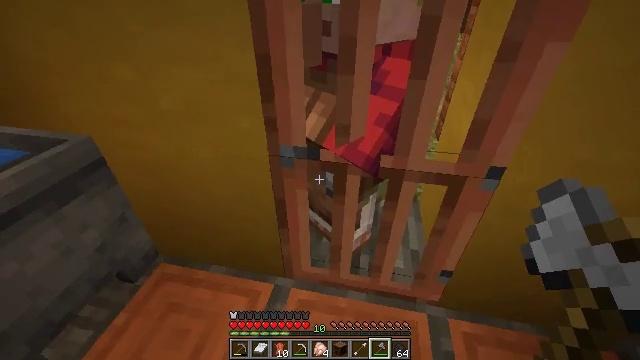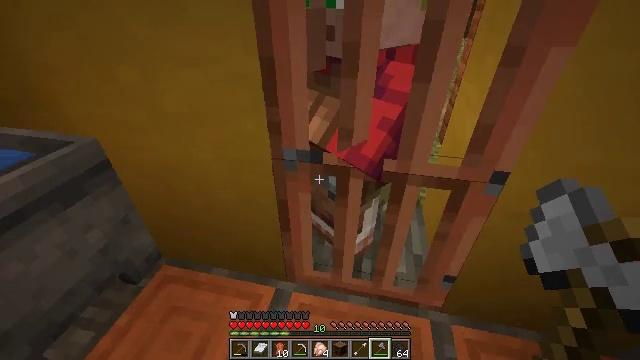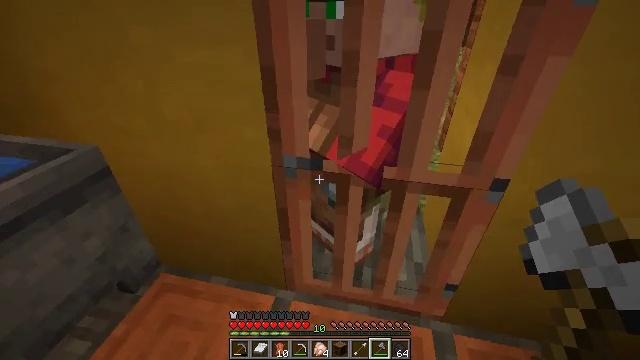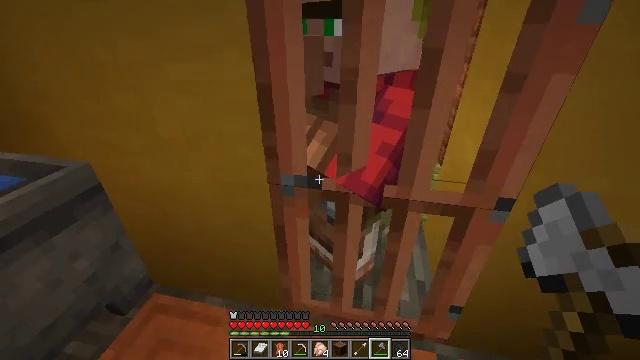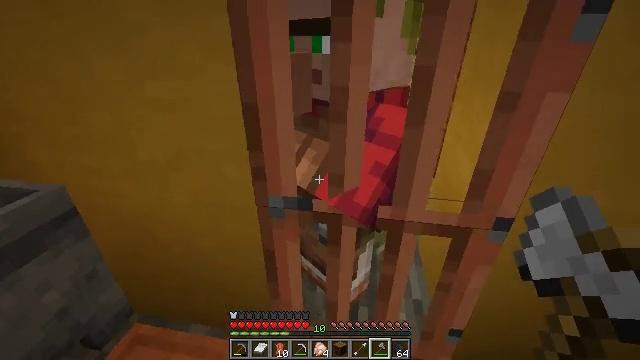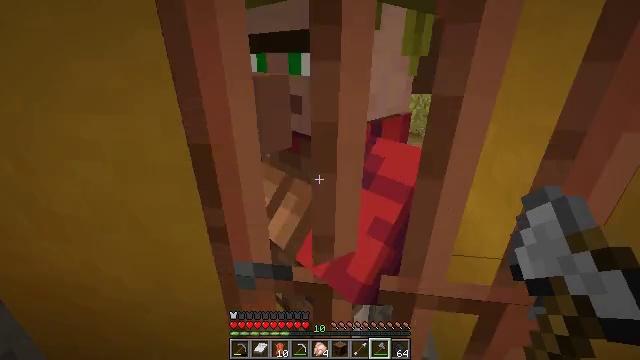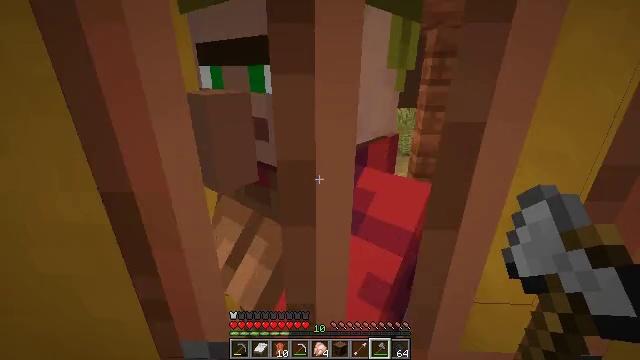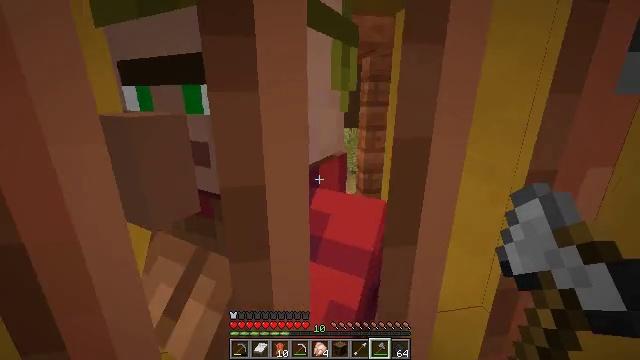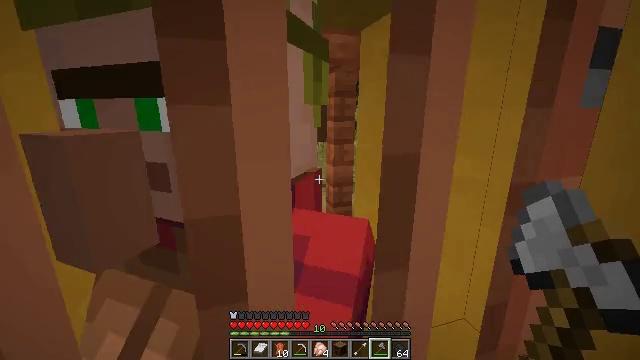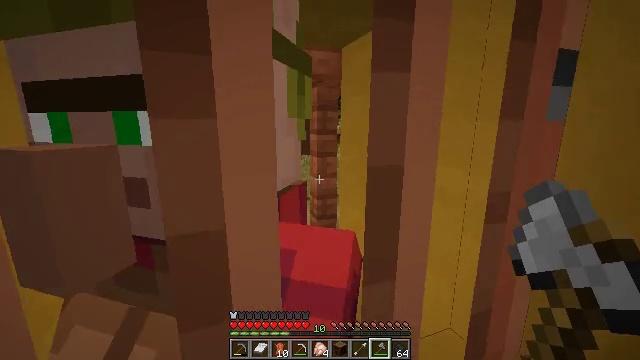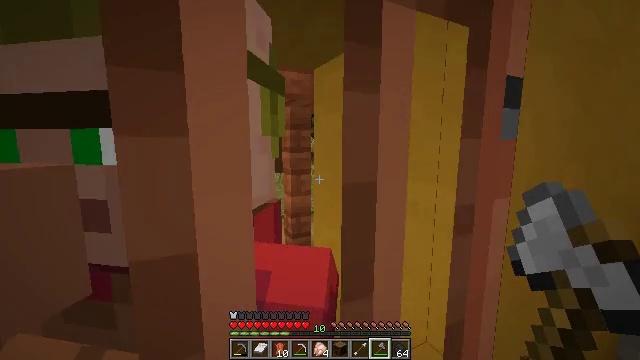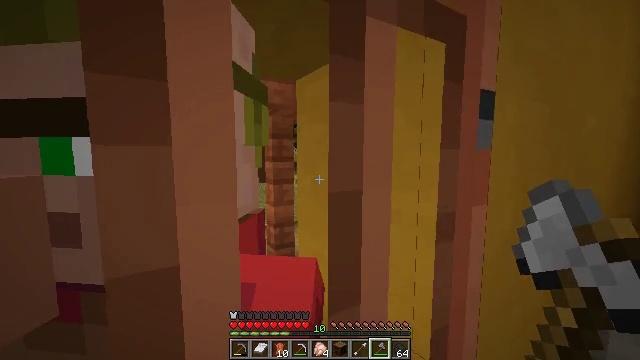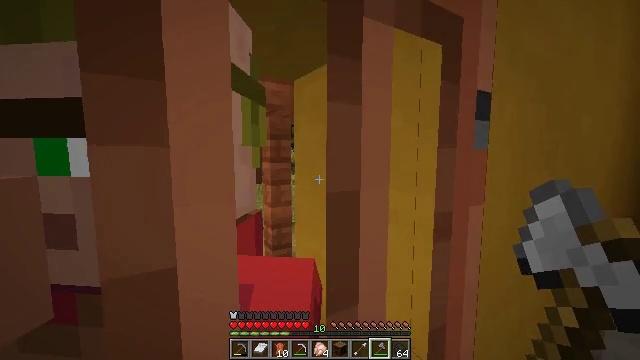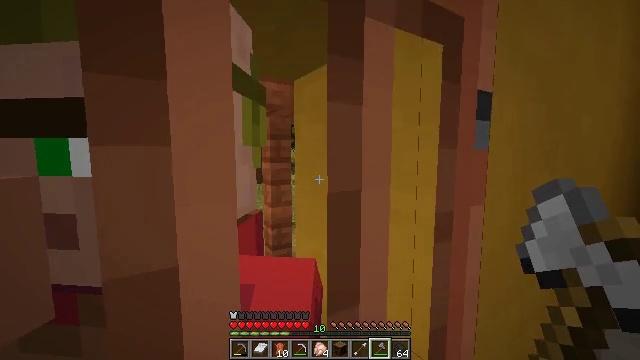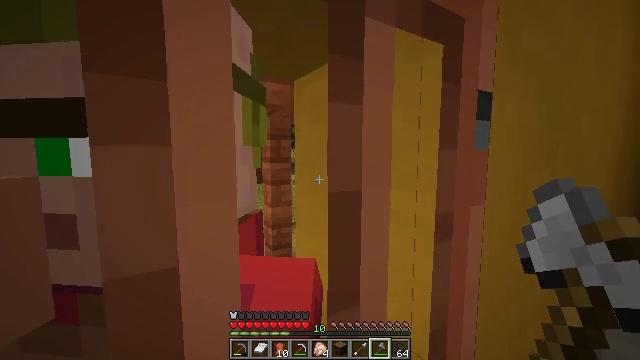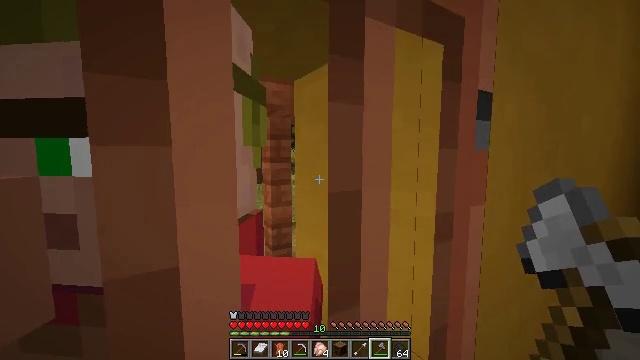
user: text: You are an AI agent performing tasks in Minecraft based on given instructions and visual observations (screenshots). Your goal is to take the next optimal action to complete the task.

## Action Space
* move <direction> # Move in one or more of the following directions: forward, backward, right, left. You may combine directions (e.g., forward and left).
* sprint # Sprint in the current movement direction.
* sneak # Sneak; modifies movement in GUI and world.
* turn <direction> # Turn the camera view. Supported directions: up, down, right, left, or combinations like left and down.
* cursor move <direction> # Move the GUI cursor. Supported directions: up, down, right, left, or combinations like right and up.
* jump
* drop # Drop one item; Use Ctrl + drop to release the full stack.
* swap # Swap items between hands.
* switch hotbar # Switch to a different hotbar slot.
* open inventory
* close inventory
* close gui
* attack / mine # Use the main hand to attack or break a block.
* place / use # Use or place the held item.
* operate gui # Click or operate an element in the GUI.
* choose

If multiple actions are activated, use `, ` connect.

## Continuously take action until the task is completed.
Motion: motion action
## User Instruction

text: Gather hay blocks from the farm.
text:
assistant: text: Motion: no_op
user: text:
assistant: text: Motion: turn up
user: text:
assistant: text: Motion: move forward, turn up
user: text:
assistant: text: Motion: move forward, turn right and up
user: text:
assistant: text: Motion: move forward, turn right and up
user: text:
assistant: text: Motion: move forward, turn right and up
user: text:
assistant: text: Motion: move forward, turn right and up
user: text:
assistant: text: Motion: turn right and up
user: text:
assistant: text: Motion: turn right and up
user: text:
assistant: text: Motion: turn right and up
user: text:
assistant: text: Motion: turn right and up
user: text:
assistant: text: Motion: no_op
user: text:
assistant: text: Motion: no_op
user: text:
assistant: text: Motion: no_op
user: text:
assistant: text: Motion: no_op
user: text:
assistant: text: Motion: no_op
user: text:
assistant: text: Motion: no_op
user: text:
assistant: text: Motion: no_op
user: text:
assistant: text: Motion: no_op
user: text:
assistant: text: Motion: no_op
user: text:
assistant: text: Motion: turn left and down
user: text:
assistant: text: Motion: turn left and down
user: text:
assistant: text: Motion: turn left
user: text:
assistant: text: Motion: turn left
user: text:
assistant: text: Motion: turn left
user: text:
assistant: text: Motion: no_op
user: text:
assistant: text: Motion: no_op
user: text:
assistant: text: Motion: no_op
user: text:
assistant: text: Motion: no_op
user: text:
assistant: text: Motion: no_op